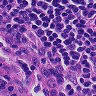
Metastatic tissue present: no